Question:
Hi Team,
I need a simple query where I can the partner id with contract status='C' which does not have any contract status in 'A' and 'B'. I need to find the Partner id of row number 3 since the partner id 2 does not have any contract status of A or B. Similarly, I want to filter partner ids which have contract status 'A' or 'B' but not contract status 'C' . That is , I need the partner id of row number 5,6. Thanks in advance
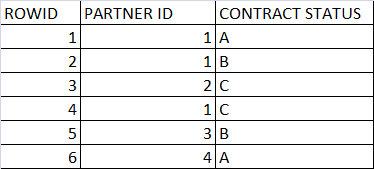
Answer: One option uses 'group by' and 'having':
'''
select partnerid
from mytable
group by partnerid
having
max(case when contractstatus = 'A' then 1 else 0 end) = 1
and max(case when contractstatus in ('B', 'C') then 1 else 0 end) = 0
'''
This can be simplified with a 'where' clause:
'''
select partnerid
from mytable
where contractstatus in ('A', 'B', 'C')
group by partnerid
having max(case when contractstatus in ('B', 'C') then 1 else 0 end) = 0
'''
This returns 'partnerid's that have status "A", but not "B" nor "C". If you want those that have "A" or "B", but not "C", then just change the 'having' clause to:
'''
having max(case when contractstatus = 'C' then 1 else 0 end) = 0
'''